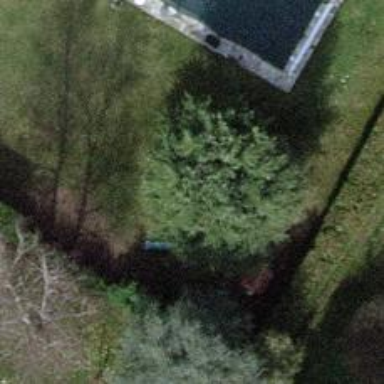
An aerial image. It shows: Evergreen needle-leaved tree.